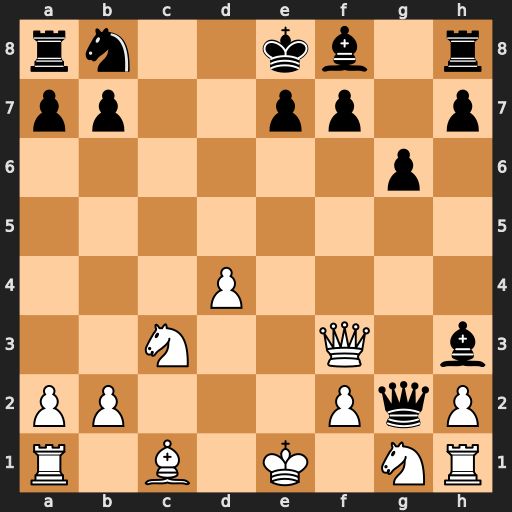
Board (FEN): rn2kb1r/pp2pp1p/6p1/8/3P4/2N2Q1b/PP3PqP/R1B1K1NR
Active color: w
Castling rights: KQkq
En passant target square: -
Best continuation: Qxh3 Qxh3 Nxh3